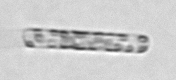
Label: Dactyliosolen_fragilissimus